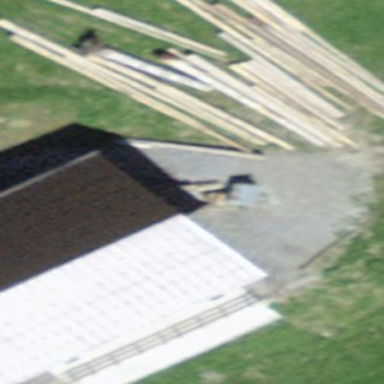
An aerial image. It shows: Farm building.